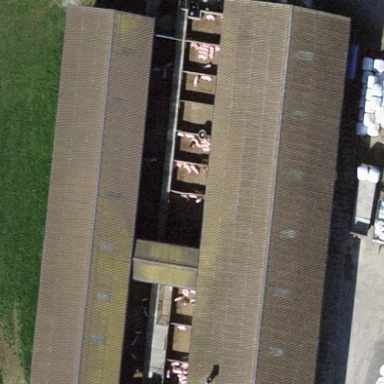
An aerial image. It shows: Stable building.